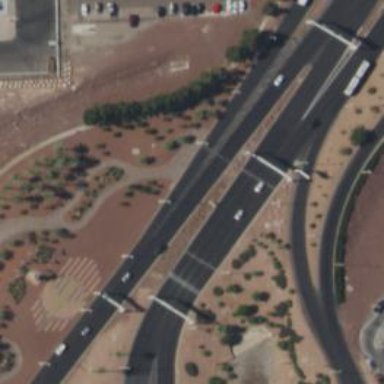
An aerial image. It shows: Primary link road with asphalt surface.